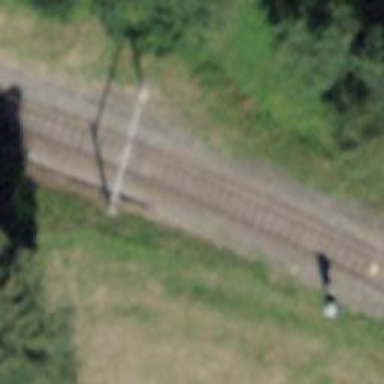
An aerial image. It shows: Single-track electrified railway with contact line.